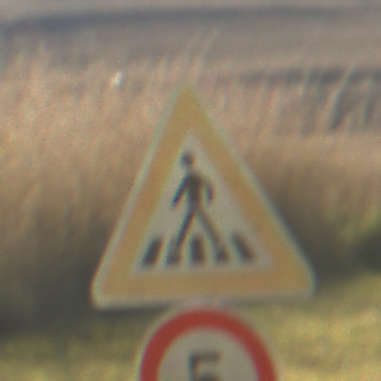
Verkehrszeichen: FussgaengerueberwegRechts
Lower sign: Geschwindigkeit5
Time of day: MorningAfternoon
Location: Outdoor (Nature)
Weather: PartlyCloudy
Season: NotSpecified
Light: Natural